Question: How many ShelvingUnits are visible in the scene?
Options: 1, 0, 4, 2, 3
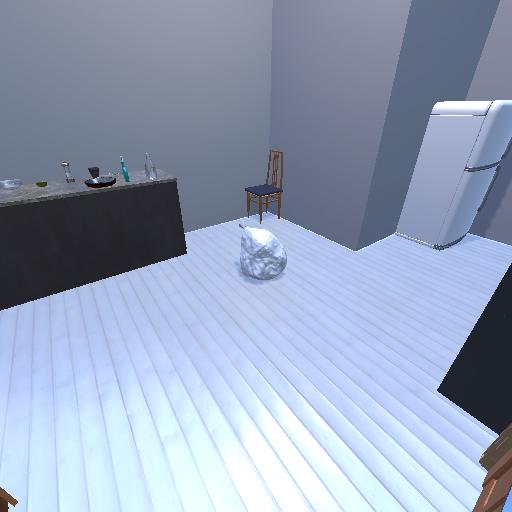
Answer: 1